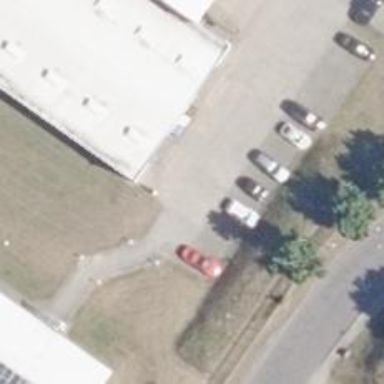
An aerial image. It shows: Road serving as parking aisle.